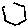
Label: hexagon